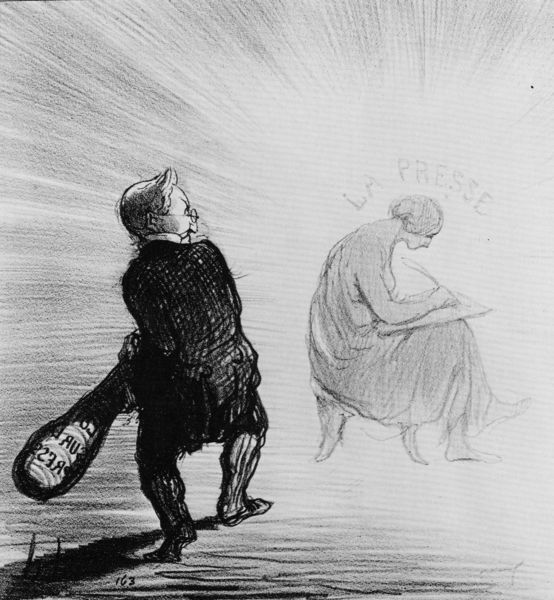
Titel: A Parricide
Künstler: Honoré Daumier
Standort: France (Standort unbekannt)
Institution: Privatsammlung
Schlagwörter: angriff, dunkel, feder, kampf, mann, schatten, weiß, menschen, sitzen, frankreich, frau, frisur, grau, haar, hell, kleid, licht, männer, nase, profil, rücken, schwarz, skizze, stuhl, zeichen, zeichnung, karo, symbolismus, alt, anzug, arm, böse, falten, mensch, mord, schädel, tod, signatur, busch, gehen, sonne, boden, figur, gewand, haare, mantel, sitzend, blatt, gebeugt, kontrast, schön, sack, stock, engel, beine, dutt, schrift, seitlich, papier, sitz, alter mann, lehrer, graphik, klein, linien, weis, füsse, hocker, schemel, figuren, französisch, frack, karikatur, datum, wütend, sitzt, streifen, junge, knie, jackett, striche, leuchten, name, strümpfe, barfuss, gang, helligkeit, buch, fuss, stern, strahlen, kohle, geld, hinten, rückenfigur, schönheit, groß, druck, lithographie, schwarz-weiss, schraffur, radierung, stich, agression, hass, karrikatur, knüppel, kritik, politik, zeitschrift, zeitung, brille, buchstaben, schlag, litho, hässlich, bleistift, stiefel, beutel, allegorie, entwurf, personifikation, göttin, zunft, darstellung, kohlezeichnung, politiker, politisch, stift, kneifer, nickelbrille, charikatur, daumier, lichtstrahlen, schein, schoss, schläger, heiligenschein, zeichnen, brief, schreiben, freiheit, antik, gier, griechisch, sonnenstrahlen, schwart, männchen, heilige, leuchtend, zwerg, lesend, schreiber, schreibt, block, strahlend, hinterhalt, keule, schlagen, gezeichnet, presse, ärger, journal, beamter, gebildet, staat, anschlag, kaltnadel, federkiel, graphit, sinnbild, kritiker, schreibend, siten, schreibende, schreiberin, weisheit, eichnung, totschlag, leuchtet, strahelne, gemein, spiegelschrift, manetel, lecuhten, wicht, kleiner mann, pressefreiheit, honoré daumier, anschleichen, baseballschläger, die heilige presse, die presse, hinterhältig, hinterrücks, kohlezeichung, la presse, medien, rücklings, scheludern, schreieben, schrieben, totschalg, wilhelm busch, wütende, zeitungswesen, zensur, zuschlag, ätzen, übereinandergesclagen, heimtücke, 163, wort verbieten, meinungsfreiheit